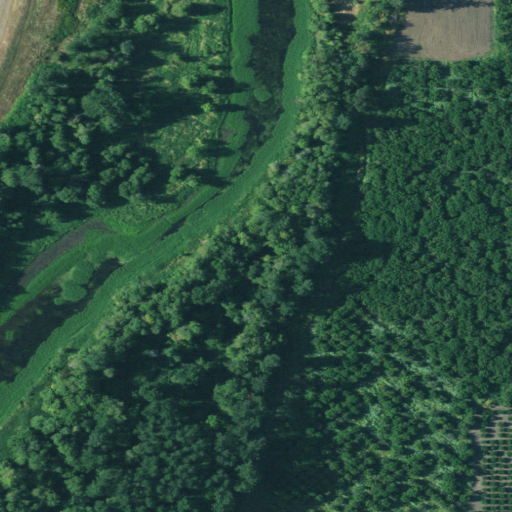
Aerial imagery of bar in Oregon named Upper Simon Bar containing cultivated crops, herbaceous wetlands, woody wetlands, open water, pasture, shrub, and grassland